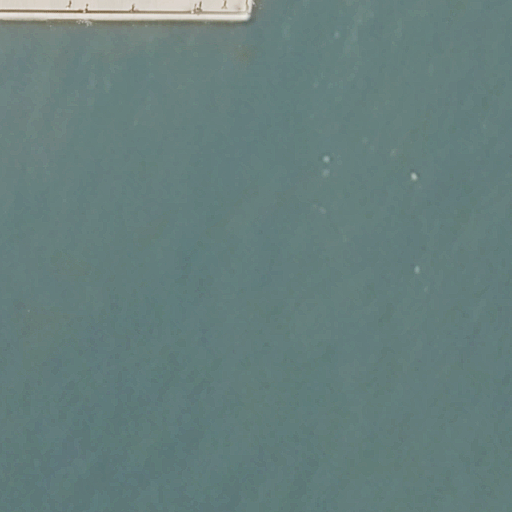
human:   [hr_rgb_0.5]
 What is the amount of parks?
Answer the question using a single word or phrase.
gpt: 1

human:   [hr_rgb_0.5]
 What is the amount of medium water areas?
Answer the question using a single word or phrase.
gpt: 0

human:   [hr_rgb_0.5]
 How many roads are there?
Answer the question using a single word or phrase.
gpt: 2

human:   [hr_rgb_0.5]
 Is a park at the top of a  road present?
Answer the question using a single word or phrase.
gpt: yes

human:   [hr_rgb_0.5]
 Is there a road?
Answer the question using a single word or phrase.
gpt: yes

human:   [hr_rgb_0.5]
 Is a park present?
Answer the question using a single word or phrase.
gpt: yes

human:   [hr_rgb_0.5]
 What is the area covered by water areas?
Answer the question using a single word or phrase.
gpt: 10452m2

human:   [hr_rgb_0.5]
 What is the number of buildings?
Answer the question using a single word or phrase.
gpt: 0

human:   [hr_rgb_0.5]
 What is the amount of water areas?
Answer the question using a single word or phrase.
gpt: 1

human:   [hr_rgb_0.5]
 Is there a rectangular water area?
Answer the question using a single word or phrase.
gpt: yes

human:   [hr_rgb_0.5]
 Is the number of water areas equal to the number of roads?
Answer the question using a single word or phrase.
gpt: no

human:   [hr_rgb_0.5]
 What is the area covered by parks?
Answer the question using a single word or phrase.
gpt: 10603m2

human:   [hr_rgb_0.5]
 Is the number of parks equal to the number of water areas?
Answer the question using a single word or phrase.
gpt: yes

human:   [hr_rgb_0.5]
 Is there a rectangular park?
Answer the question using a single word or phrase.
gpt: yes

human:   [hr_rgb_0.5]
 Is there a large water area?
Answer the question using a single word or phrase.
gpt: yes

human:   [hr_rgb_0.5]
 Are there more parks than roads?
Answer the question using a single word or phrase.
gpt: no

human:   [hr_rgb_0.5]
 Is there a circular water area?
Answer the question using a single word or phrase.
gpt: no

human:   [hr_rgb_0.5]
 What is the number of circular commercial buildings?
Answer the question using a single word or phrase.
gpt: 0

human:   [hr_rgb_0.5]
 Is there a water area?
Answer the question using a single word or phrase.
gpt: yes

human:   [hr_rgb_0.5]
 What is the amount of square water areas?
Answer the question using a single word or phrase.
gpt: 0

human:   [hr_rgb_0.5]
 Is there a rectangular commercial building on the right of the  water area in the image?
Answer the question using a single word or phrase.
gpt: no

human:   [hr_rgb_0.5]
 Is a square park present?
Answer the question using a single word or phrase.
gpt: no

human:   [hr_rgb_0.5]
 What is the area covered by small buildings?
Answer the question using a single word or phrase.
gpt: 0m2

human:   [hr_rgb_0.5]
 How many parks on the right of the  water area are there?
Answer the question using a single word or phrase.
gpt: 0

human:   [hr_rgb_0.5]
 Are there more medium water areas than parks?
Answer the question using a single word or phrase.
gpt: no

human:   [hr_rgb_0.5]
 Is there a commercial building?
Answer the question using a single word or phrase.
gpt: no

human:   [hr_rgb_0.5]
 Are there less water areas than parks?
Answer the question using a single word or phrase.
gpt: no

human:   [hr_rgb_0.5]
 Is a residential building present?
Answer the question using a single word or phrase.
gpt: no

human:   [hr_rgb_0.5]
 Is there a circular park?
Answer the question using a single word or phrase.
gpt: no

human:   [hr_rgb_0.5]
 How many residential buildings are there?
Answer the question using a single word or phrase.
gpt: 0

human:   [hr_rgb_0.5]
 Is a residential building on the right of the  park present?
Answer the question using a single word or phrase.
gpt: no

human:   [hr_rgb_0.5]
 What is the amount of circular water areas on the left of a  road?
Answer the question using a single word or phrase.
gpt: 0

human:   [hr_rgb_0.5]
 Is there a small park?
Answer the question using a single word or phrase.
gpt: no

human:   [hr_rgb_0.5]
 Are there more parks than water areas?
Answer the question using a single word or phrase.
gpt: no

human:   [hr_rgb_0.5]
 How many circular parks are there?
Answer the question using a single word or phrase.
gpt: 0

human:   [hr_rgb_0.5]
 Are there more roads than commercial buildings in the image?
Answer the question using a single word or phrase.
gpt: yes

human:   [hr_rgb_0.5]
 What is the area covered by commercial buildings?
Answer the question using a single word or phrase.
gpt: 0m2

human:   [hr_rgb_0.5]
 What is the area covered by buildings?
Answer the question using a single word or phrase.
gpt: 0m2

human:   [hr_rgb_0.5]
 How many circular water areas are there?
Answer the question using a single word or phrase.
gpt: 0

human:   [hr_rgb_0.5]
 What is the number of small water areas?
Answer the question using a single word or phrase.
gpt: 0

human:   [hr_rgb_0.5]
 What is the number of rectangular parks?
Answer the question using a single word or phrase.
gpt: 1

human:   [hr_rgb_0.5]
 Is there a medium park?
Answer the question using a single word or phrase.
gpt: no

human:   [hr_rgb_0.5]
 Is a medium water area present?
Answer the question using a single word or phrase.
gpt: no

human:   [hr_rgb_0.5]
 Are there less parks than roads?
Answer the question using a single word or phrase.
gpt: yes

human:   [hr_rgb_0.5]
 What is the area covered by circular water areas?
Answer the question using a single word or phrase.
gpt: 0m2

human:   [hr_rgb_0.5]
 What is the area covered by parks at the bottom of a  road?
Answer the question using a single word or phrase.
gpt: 0m2

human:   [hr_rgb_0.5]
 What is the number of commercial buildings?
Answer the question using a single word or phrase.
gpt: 0

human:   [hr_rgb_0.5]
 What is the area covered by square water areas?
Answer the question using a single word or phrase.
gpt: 0m2

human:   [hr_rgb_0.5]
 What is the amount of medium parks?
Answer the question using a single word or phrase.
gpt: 0

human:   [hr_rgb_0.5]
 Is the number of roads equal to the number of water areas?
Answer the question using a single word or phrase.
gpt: no

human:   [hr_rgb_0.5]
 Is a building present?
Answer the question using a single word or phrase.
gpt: no

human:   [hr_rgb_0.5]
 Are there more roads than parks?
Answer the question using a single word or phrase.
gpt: yes

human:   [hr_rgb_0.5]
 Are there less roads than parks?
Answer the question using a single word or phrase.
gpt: no

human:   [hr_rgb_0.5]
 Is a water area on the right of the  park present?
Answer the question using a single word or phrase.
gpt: yes

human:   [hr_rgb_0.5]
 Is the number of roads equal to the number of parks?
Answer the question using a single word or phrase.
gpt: no

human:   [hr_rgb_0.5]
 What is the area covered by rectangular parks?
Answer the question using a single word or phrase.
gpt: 10603m2

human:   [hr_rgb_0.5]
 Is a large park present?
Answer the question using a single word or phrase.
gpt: yes

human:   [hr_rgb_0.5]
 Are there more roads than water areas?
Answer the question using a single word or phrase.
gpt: yes

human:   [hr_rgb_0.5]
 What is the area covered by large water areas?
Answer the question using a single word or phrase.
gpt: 10452m2

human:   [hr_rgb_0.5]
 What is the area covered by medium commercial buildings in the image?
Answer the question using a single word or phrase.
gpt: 0m2

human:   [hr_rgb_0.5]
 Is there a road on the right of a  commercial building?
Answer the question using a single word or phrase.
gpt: no

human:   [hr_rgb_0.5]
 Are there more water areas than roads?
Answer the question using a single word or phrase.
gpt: no

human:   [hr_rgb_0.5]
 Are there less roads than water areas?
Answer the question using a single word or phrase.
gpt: no

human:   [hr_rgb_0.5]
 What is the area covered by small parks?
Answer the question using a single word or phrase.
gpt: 0m2